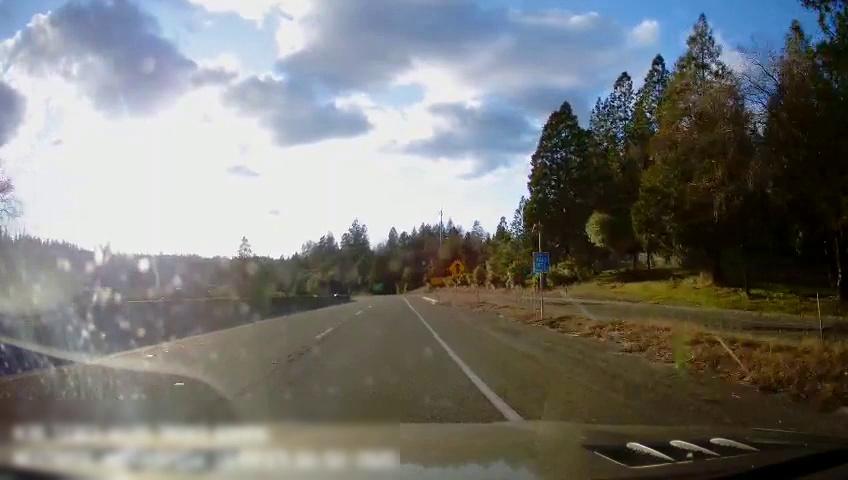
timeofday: Day
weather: Sunny
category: Drivable Space
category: Drivable Space
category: Lanes | Alternate Lane
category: Lanes | Current Lane
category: Lanes | Current Lane
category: Lanes | Alternate Lane
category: Traffic | Signs
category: Traffic | Signs
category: Traffic | Signs
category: Traffic | Signs